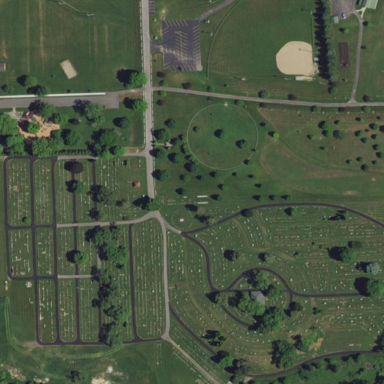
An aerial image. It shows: Cemetery.